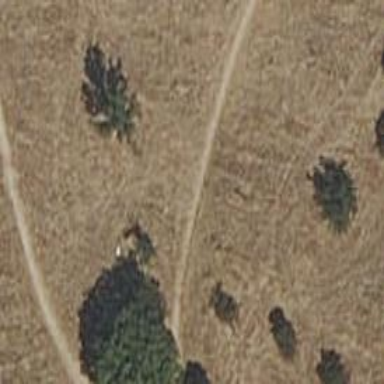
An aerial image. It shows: Dirt path.